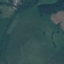
Land use / land cover: Pasture